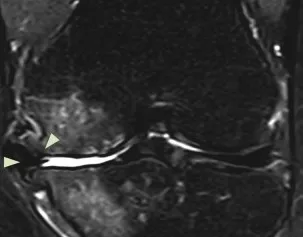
Coronal. Sequential T2 views of the knee from patient #3. . 11/20) indicate cartilage-like tissue regeneration (arrowhead) that has been repaired by ADSC/ECM mixture-based treatment.
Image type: radiology (mri)